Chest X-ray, PA view. Patient: 38 years old, sex M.
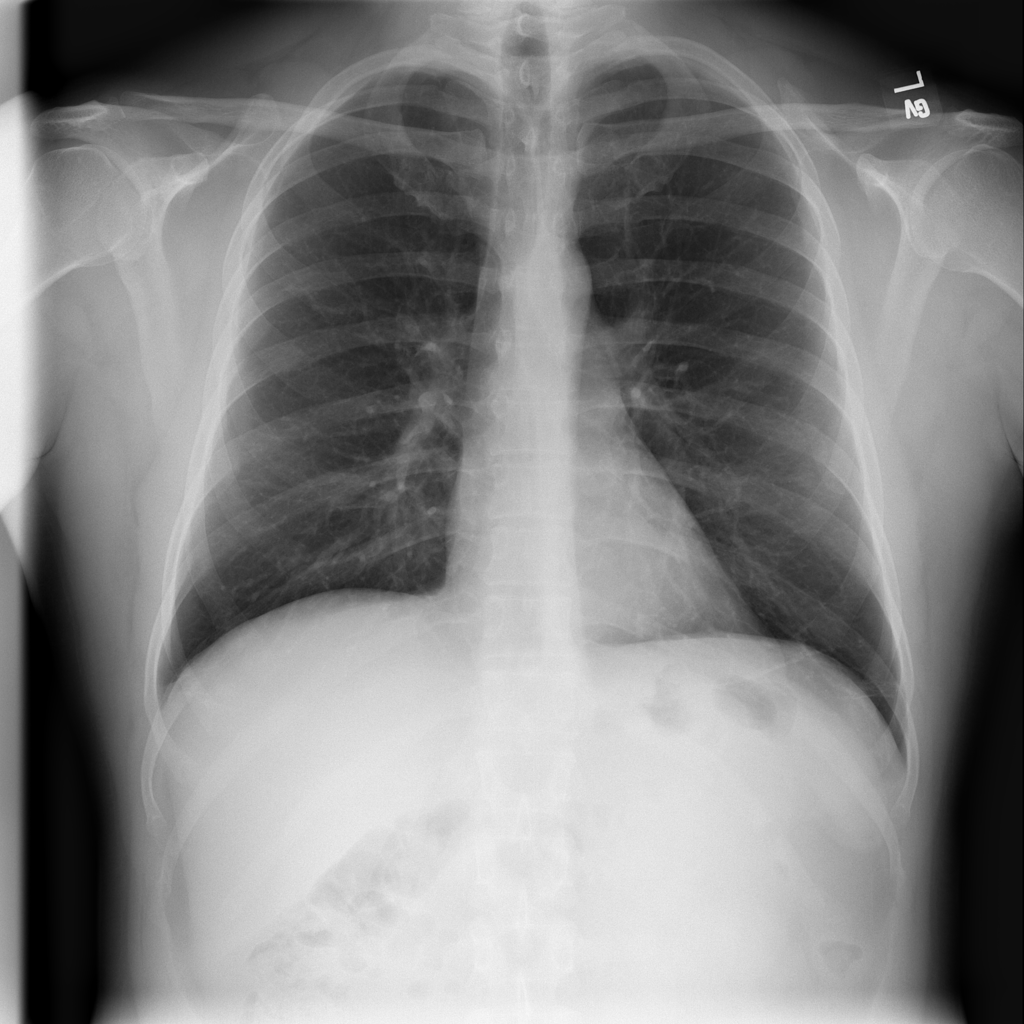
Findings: No Finding